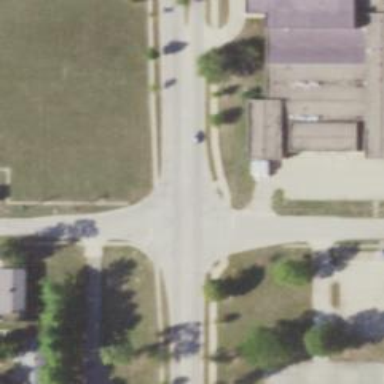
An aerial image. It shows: Marked crossing on footway.